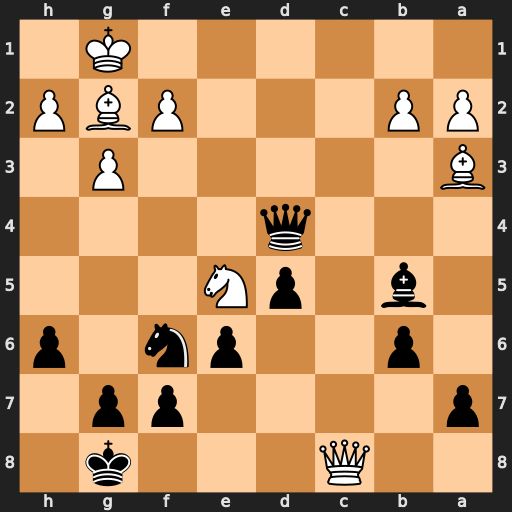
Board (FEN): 2Q3k1/p4pp1/1p2pn1p/1b1pN3/3q4/B5P1/PP3PBP/6K1
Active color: b
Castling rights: -
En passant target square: -
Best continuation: Ne8 Qc2 Qxe5